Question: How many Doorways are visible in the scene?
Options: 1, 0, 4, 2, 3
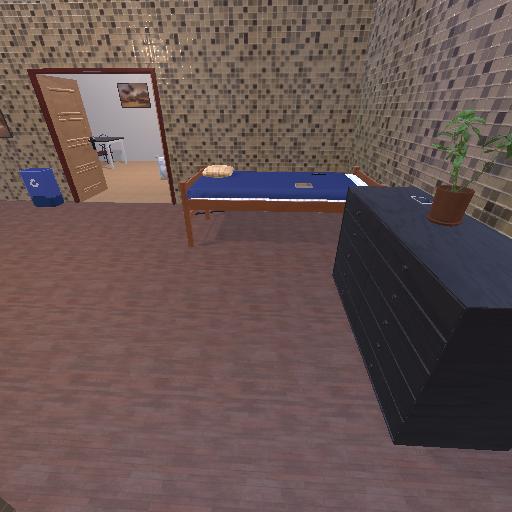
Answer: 1